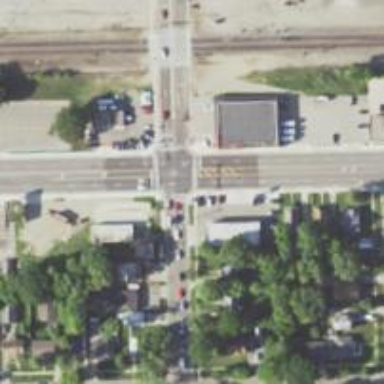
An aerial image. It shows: Marked road crossing.